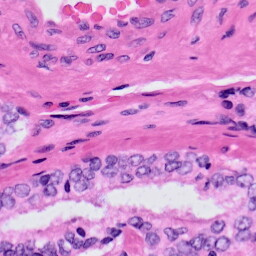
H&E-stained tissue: Prostate